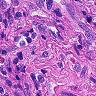
Metastatic tissue present: no